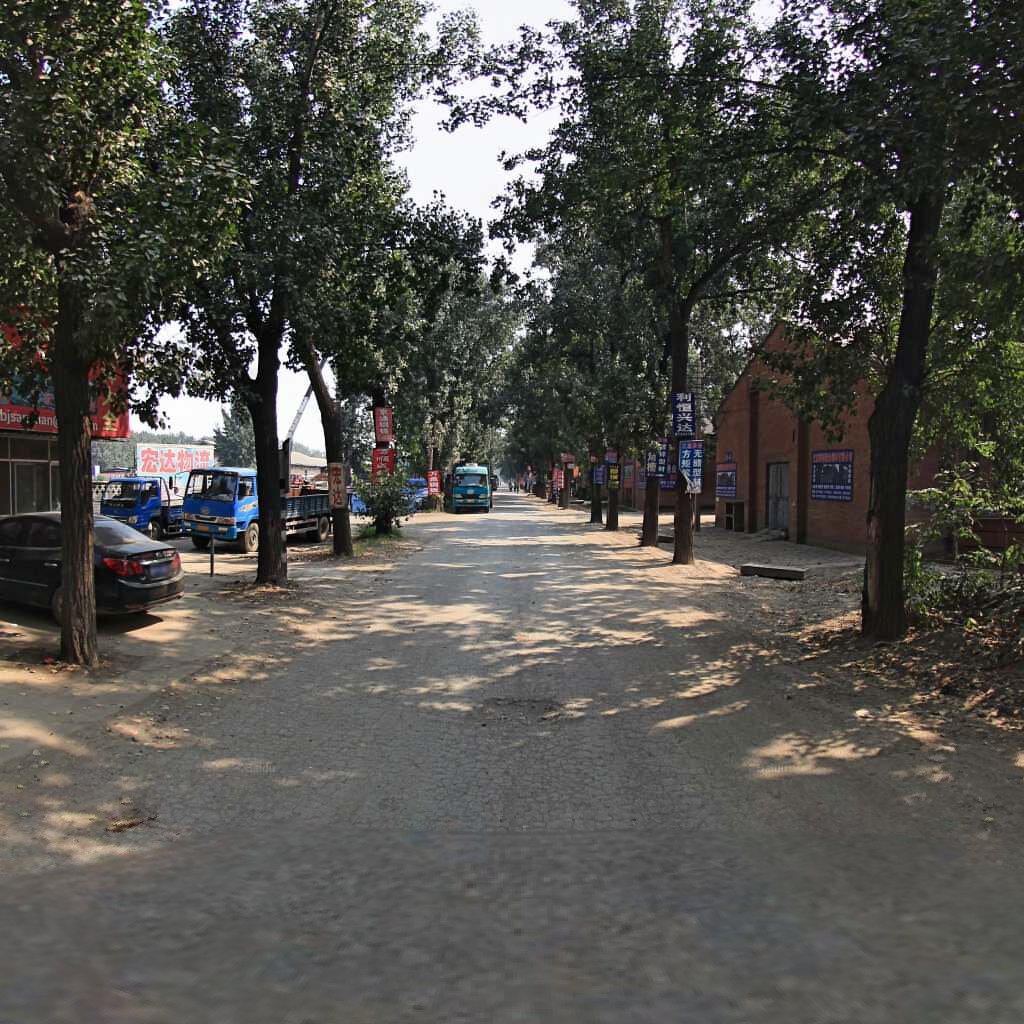
Region: Chaoyang
Road damage annotations: alligator crack, pothole